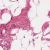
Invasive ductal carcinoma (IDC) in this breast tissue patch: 0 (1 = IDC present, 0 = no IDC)